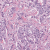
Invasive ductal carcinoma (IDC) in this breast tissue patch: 1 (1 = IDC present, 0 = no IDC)